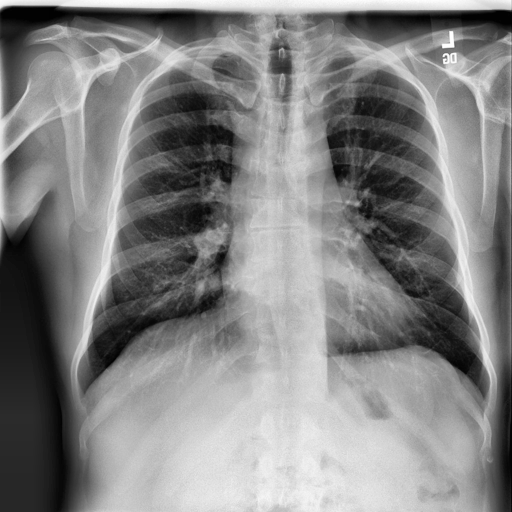
Finding: NORMAL